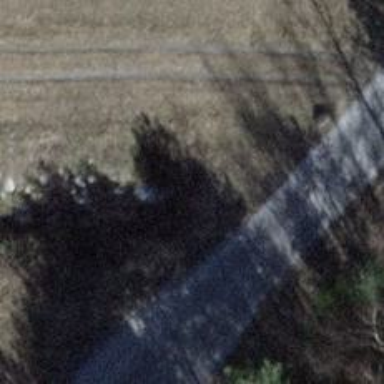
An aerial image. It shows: Culvert tunnel under ditch.